Field crop: tomato
Growth stage: 1
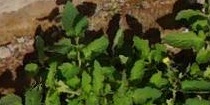
Species: tomato